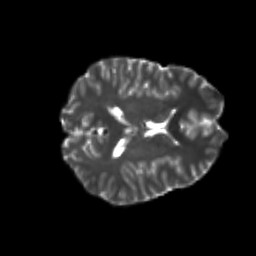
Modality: T2w
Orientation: axial
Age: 22
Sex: male
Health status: healthy
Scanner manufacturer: philips
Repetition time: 7.391 s
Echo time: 0.08599 s